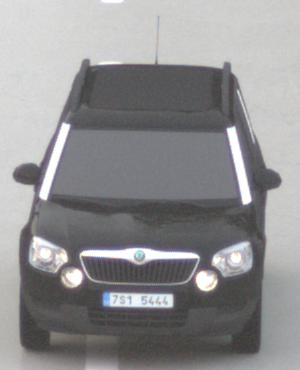
Make: Skoda
Model: Yeti 1.2 TSI
Detailed model: Yeti
Model produced from: 2009/11
Model produced until: 2011/10
Doors: 5
Color: black
Road condition: wet road
Daytime: sunrise or sunset
Contrast: low contrast